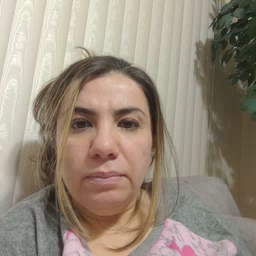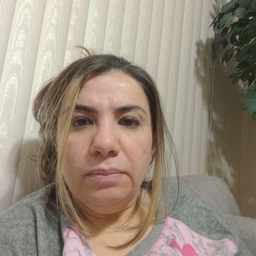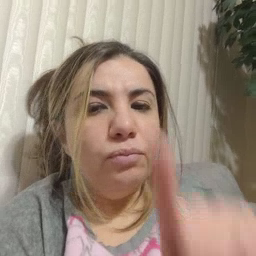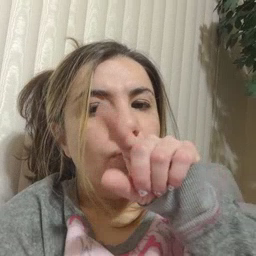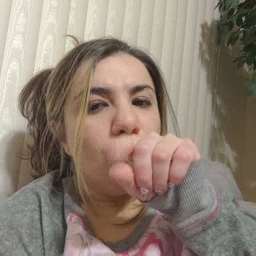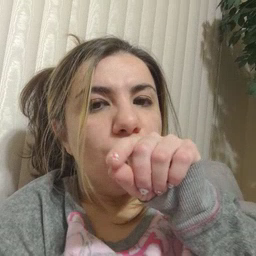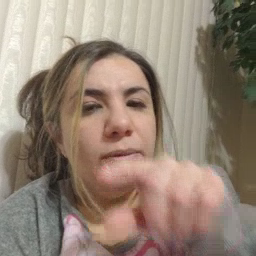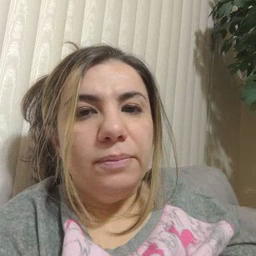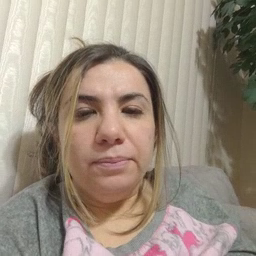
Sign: bird